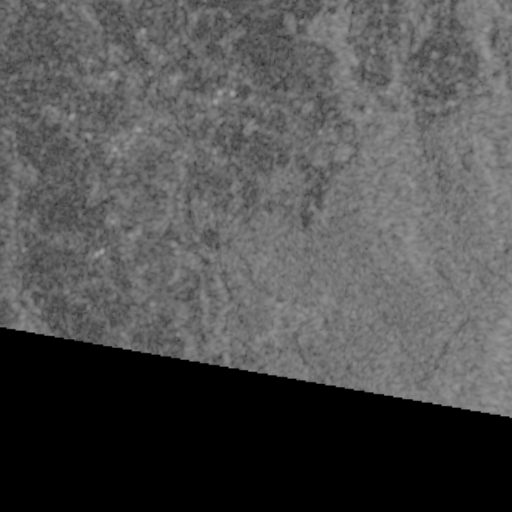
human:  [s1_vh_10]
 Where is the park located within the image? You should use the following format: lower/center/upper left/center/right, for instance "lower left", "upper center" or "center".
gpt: The park is located in the upper left of the image.
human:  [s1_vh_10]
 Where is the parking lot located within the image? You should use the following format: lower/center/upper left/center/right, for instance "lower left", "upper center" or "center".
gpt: The parking lot is located in the upper left of the image.
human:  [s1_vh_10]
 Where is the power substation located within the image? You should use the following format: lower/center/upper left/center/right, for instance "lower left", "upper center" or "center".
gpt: The power substation is located in the upper right of the image.
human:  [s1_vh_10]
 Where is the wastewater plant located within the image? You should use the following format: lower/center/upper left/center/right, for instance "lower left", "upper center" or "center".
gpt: The wastewater plant is located in the upper left of the image.
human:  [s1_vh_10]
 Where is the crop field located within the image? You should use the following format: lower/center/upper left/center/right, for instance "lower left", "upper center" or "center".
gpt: There is no crop field in the image.

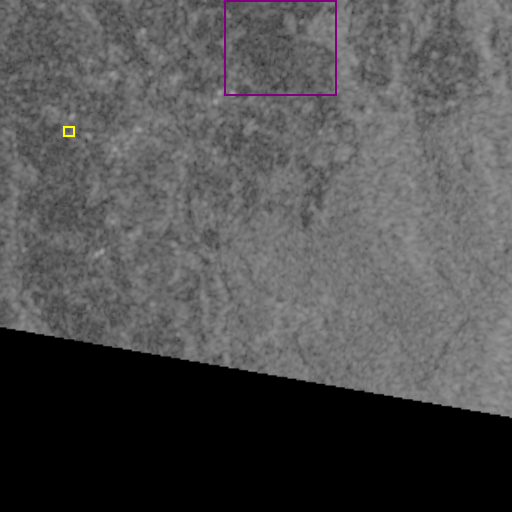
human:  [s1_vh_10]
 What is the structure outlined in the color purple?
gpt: The structure outlined in purple is a crop field.
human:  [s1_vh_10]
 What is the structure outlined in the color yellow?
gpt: The structure outlined in yellow is a park.
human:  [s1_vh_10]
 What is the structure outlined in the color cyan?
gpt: There is no cyan outline.